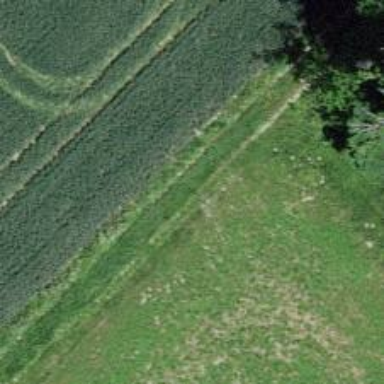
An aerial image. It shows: Unpaved track with grade2 quality type.